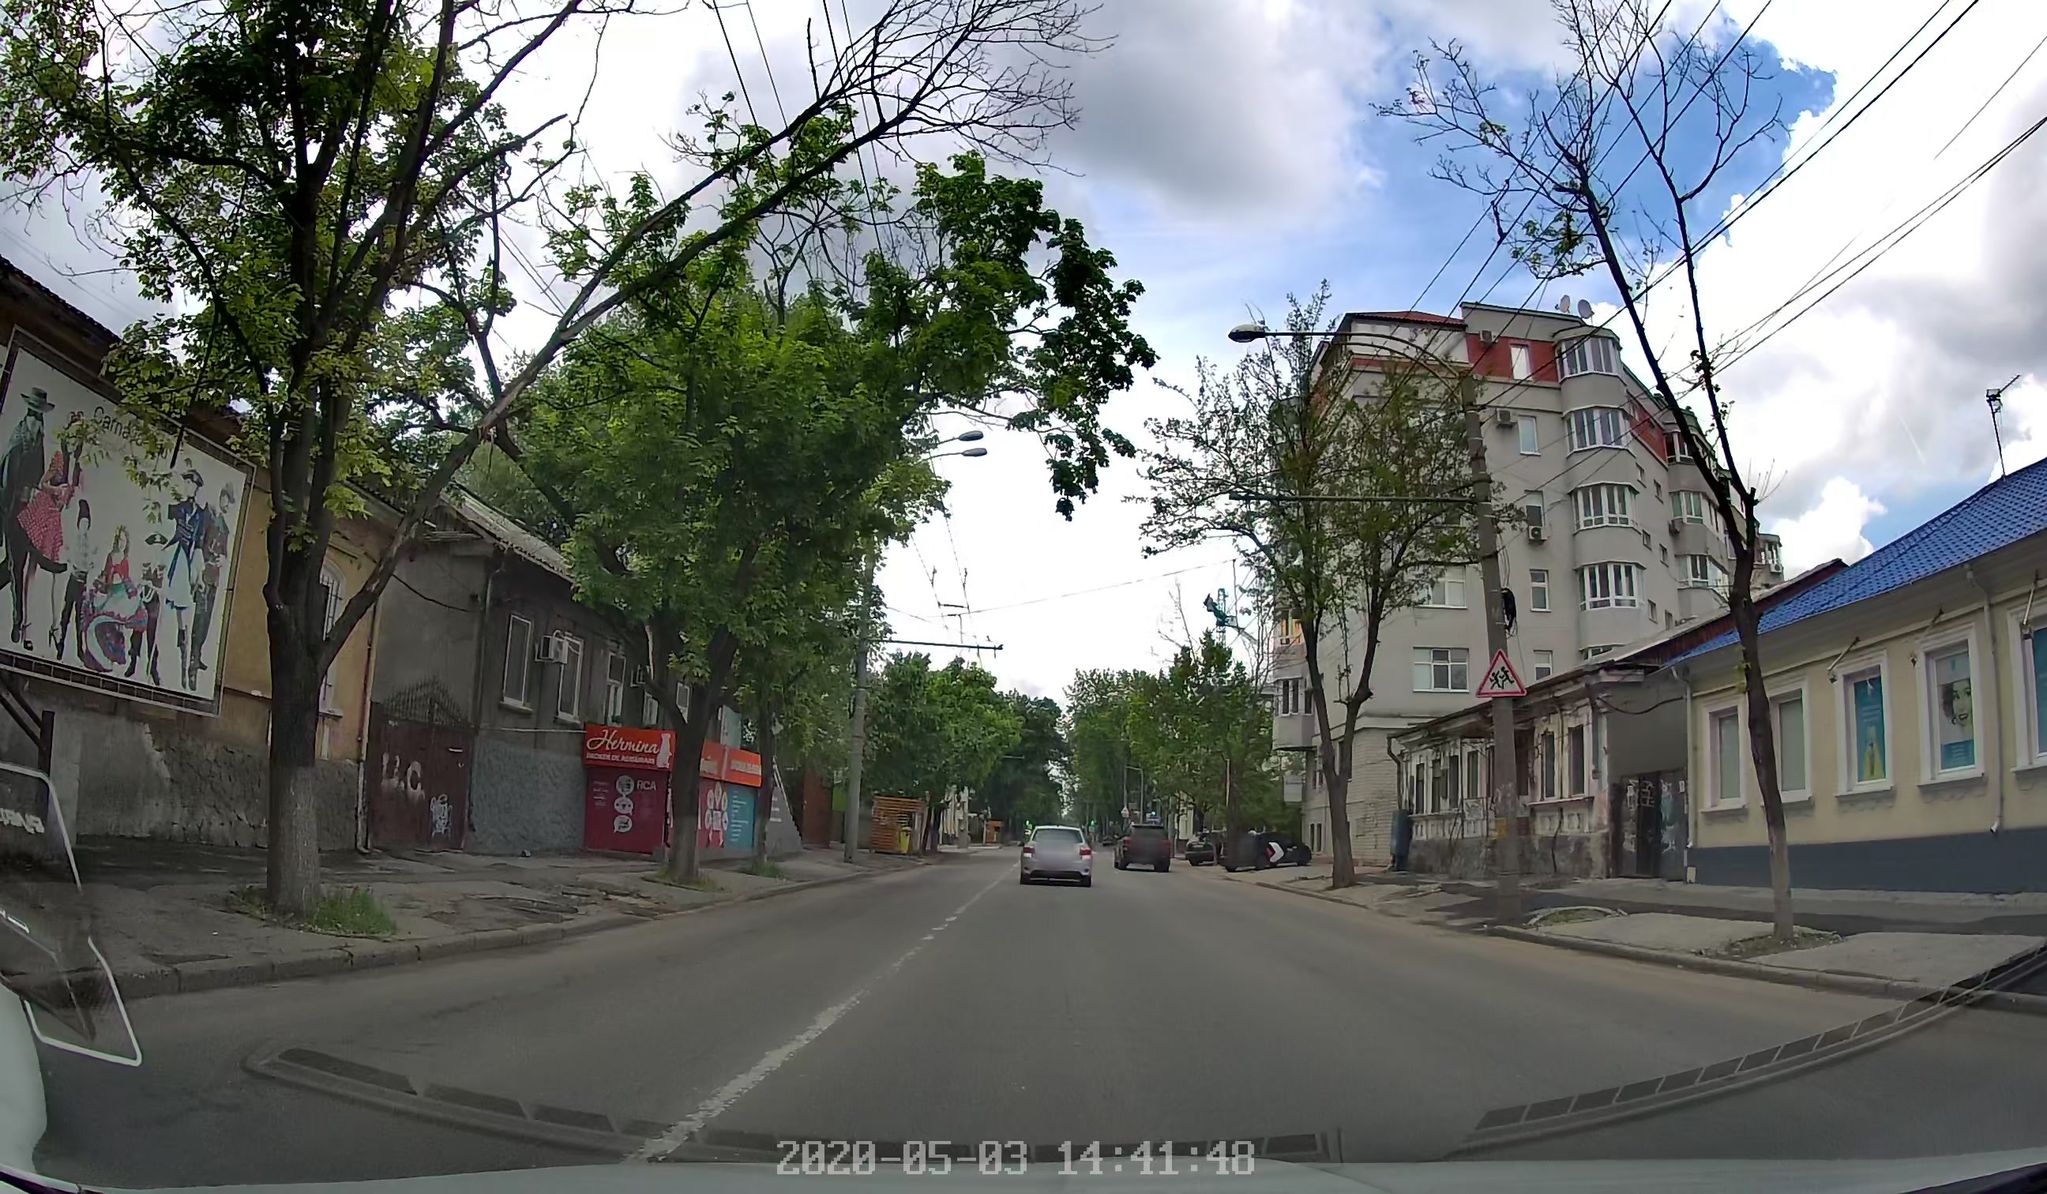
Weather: cloudy
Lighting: day
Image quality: good
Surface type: driving surface
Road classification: secondary
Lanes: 2
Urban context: urban centre
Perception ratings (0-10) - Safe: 5.53, Lively: 8.9, Beautiful: 6.05, Boring: 0.76, Depressing: 2.86, Wealthy: 1.54